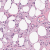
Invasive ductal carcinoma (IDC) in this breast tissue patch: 0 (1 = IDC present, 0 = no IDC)